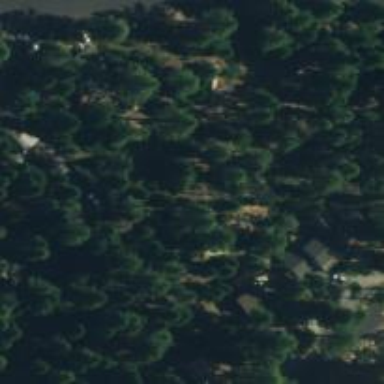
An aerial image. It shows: Evergreen needle-leaved woodland.